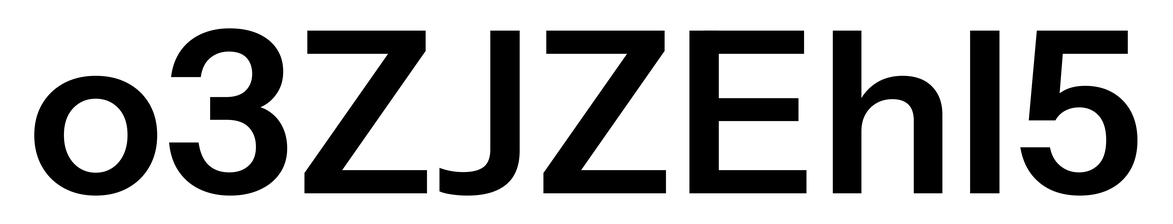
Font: InstrumentSans_SemiBold